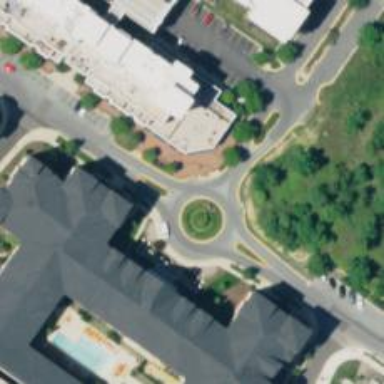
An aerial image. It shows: Roundabout on residential road.